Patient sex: M
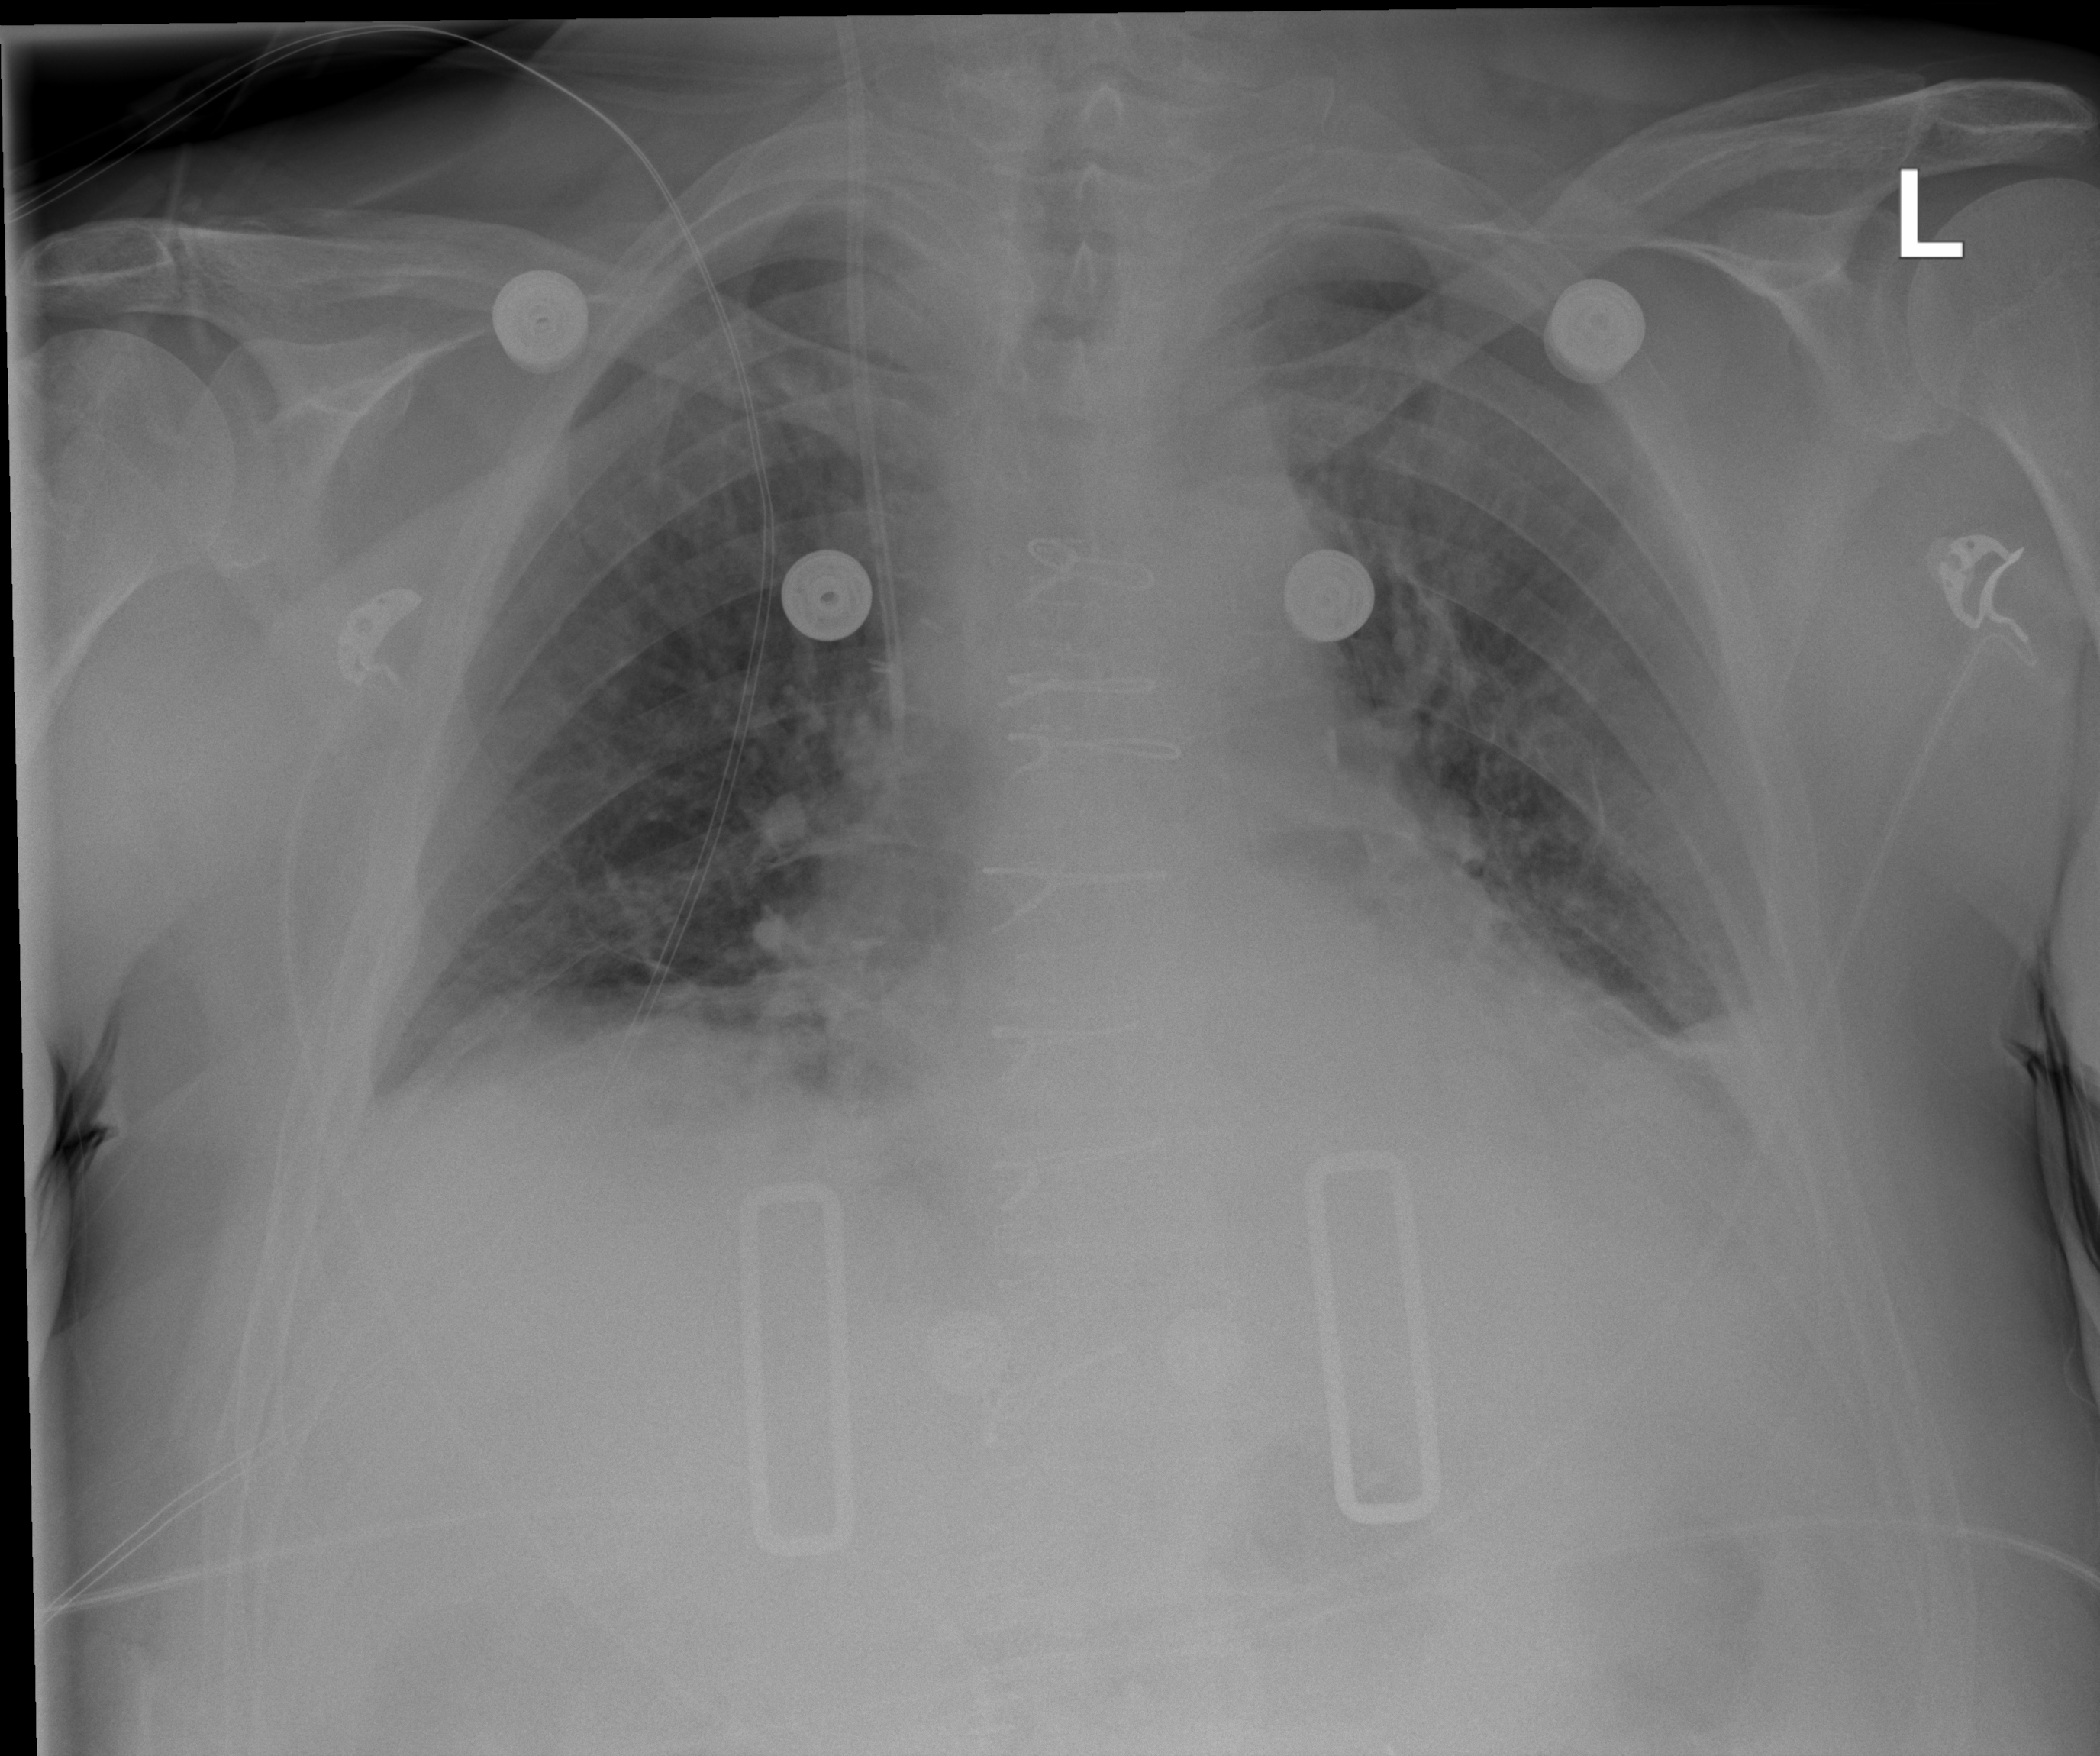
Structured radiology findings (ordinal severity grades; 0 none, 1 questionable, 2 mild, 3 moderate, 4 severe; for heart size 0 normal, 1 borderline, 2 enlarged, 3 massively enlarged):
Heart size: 0
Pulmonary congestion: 0
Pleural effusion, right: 0
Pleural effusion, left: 2
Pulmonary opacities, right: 0
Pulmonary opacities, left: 0
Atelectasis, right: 2
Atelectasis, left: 2